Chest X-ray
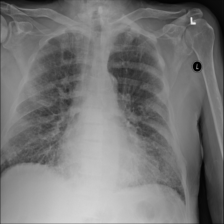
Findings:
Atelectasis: negative
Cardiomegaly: negative
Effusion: negative
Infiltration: negative
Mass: negative
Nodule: negative
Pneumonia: negative
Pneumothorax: negative
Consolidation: negative
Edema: negative
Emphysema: negative
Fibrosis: positive
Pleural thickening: negative
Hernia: negative